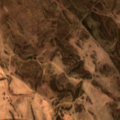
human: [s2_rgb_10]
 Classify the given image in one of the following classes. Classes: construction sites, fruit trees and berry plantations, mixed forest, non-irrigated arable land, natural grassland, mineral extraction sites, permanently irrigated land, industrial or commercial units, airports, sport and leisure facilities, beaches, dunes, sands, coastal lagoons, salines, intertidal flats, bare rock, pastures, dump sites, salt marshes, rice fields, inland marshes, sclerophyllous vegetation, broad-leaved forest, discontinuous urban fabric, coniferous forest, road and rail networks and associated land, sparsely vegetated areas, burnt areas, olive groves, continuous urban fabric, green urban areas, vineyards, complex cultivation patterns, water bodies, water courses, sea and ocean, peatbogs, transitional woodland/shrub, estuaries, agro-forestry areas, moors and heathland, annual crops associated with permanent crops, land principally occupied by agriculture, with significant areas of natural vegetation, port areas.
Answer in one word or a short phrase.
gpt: non-irrigated arable land, land principally occupied by agriculture, with significant areas of natural vegetation, transitional woodland/shrub